Question: I have a Google Spreadsheet issue, I have an analytics sheet (sheet A) with url entries.
The data from that sheet (sheet A) is stored in a different sheet (sheet B)
Now I want to the URLS + NUMBERS automatically sorted on the numbers in sheet B.
I have extracted them with success, but I can't use the spreadsheet sort option because the data is generated and changes every day which means the sort option resets when it recieves new info.
I've tried this query :
'''
=QUERY(a:b , "SELECT * ORDER BY b")
'''
I've looked for a Google script but I have 3 columns:
Entry | Exit | General
- Sheet A
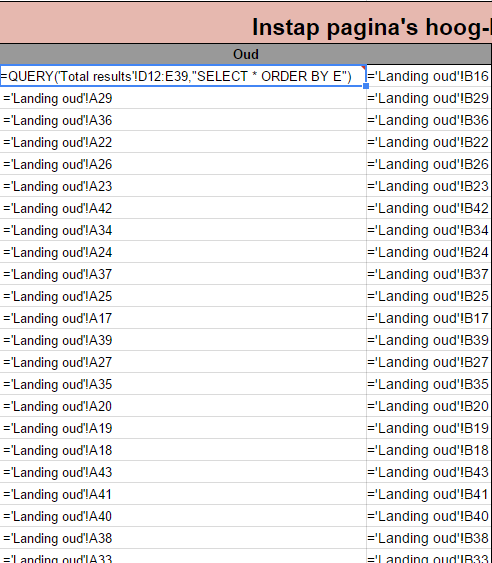
Answer: Based on your screenshots you want the sorted data to be in and your original data is in .
In order to do that, delete everything in range . Then, in cell enter the following formula
'''
=QUERY('Landing oud'!A16:B , "SELECT * ORDER BY B")
'''